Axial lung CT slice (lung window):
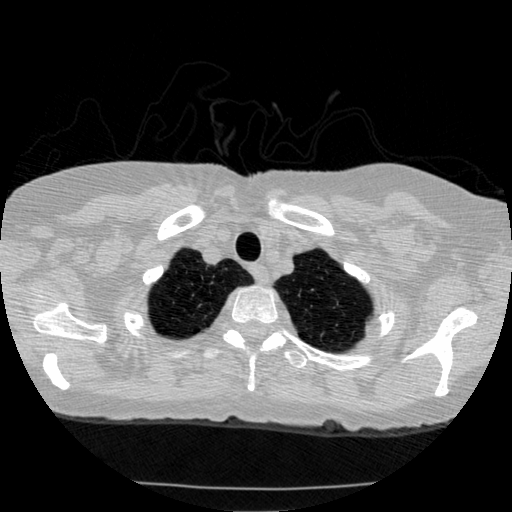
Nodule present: no